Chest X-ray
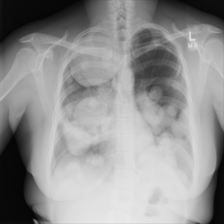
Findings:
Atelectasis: negative
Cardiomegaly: negative
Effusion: negative
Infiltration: positive
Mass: negative
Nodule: negative
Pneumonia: negative
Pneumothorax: negative
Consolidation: negative
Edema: negative
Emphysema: negative
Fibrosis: negative
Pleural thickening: negative
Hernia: negative